【题型】解答题　【知识点】平面几何　【难度】easy
如图, 在正方形 ABCD 中, 点 E 是 AD 的中点, 点 F 在 CD 上, 且 CD = 4DF, 连接 EF、BE。求证：$\triangle ABE \sim \triangle DEF$

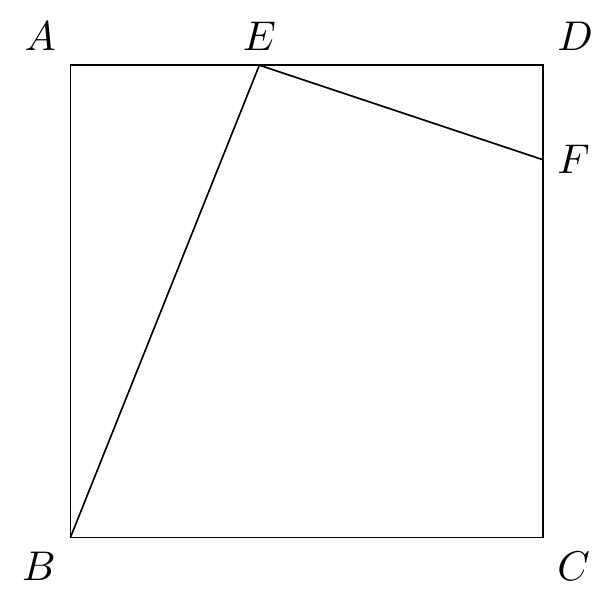
【解答】
证明：设 AB = 4,

在正方形 ABCD 中,

AB = AD = CD = 4, $\angle A = \angle D = 90^\circ$

$\therefore DF = 1$, AE = ED = 2,

$\because \dfrac{AE}{AB} = \dfrac{2}{4} = \dfrac{1}{2}$, $\dfrac{DF}{ED} = \dfrac{1}{2}$

$\therefore \dfrac{AE}{AB} = \dfrac{DF}{ED}$

又 $\angle A = \angle D = 90^\circ$

$\therefore \triangle ABE \sim \triangle DEF$